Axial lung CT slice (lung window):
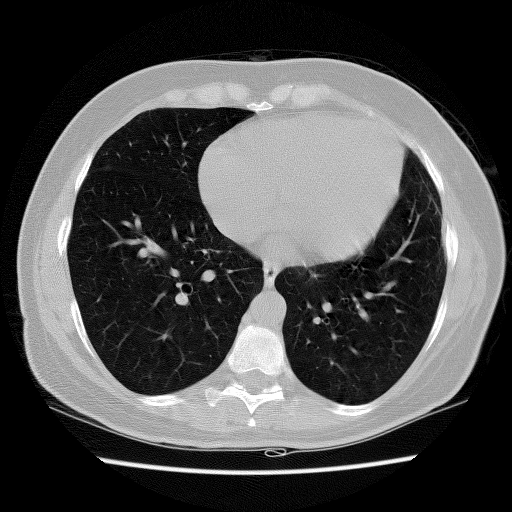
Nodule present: no